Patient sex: M
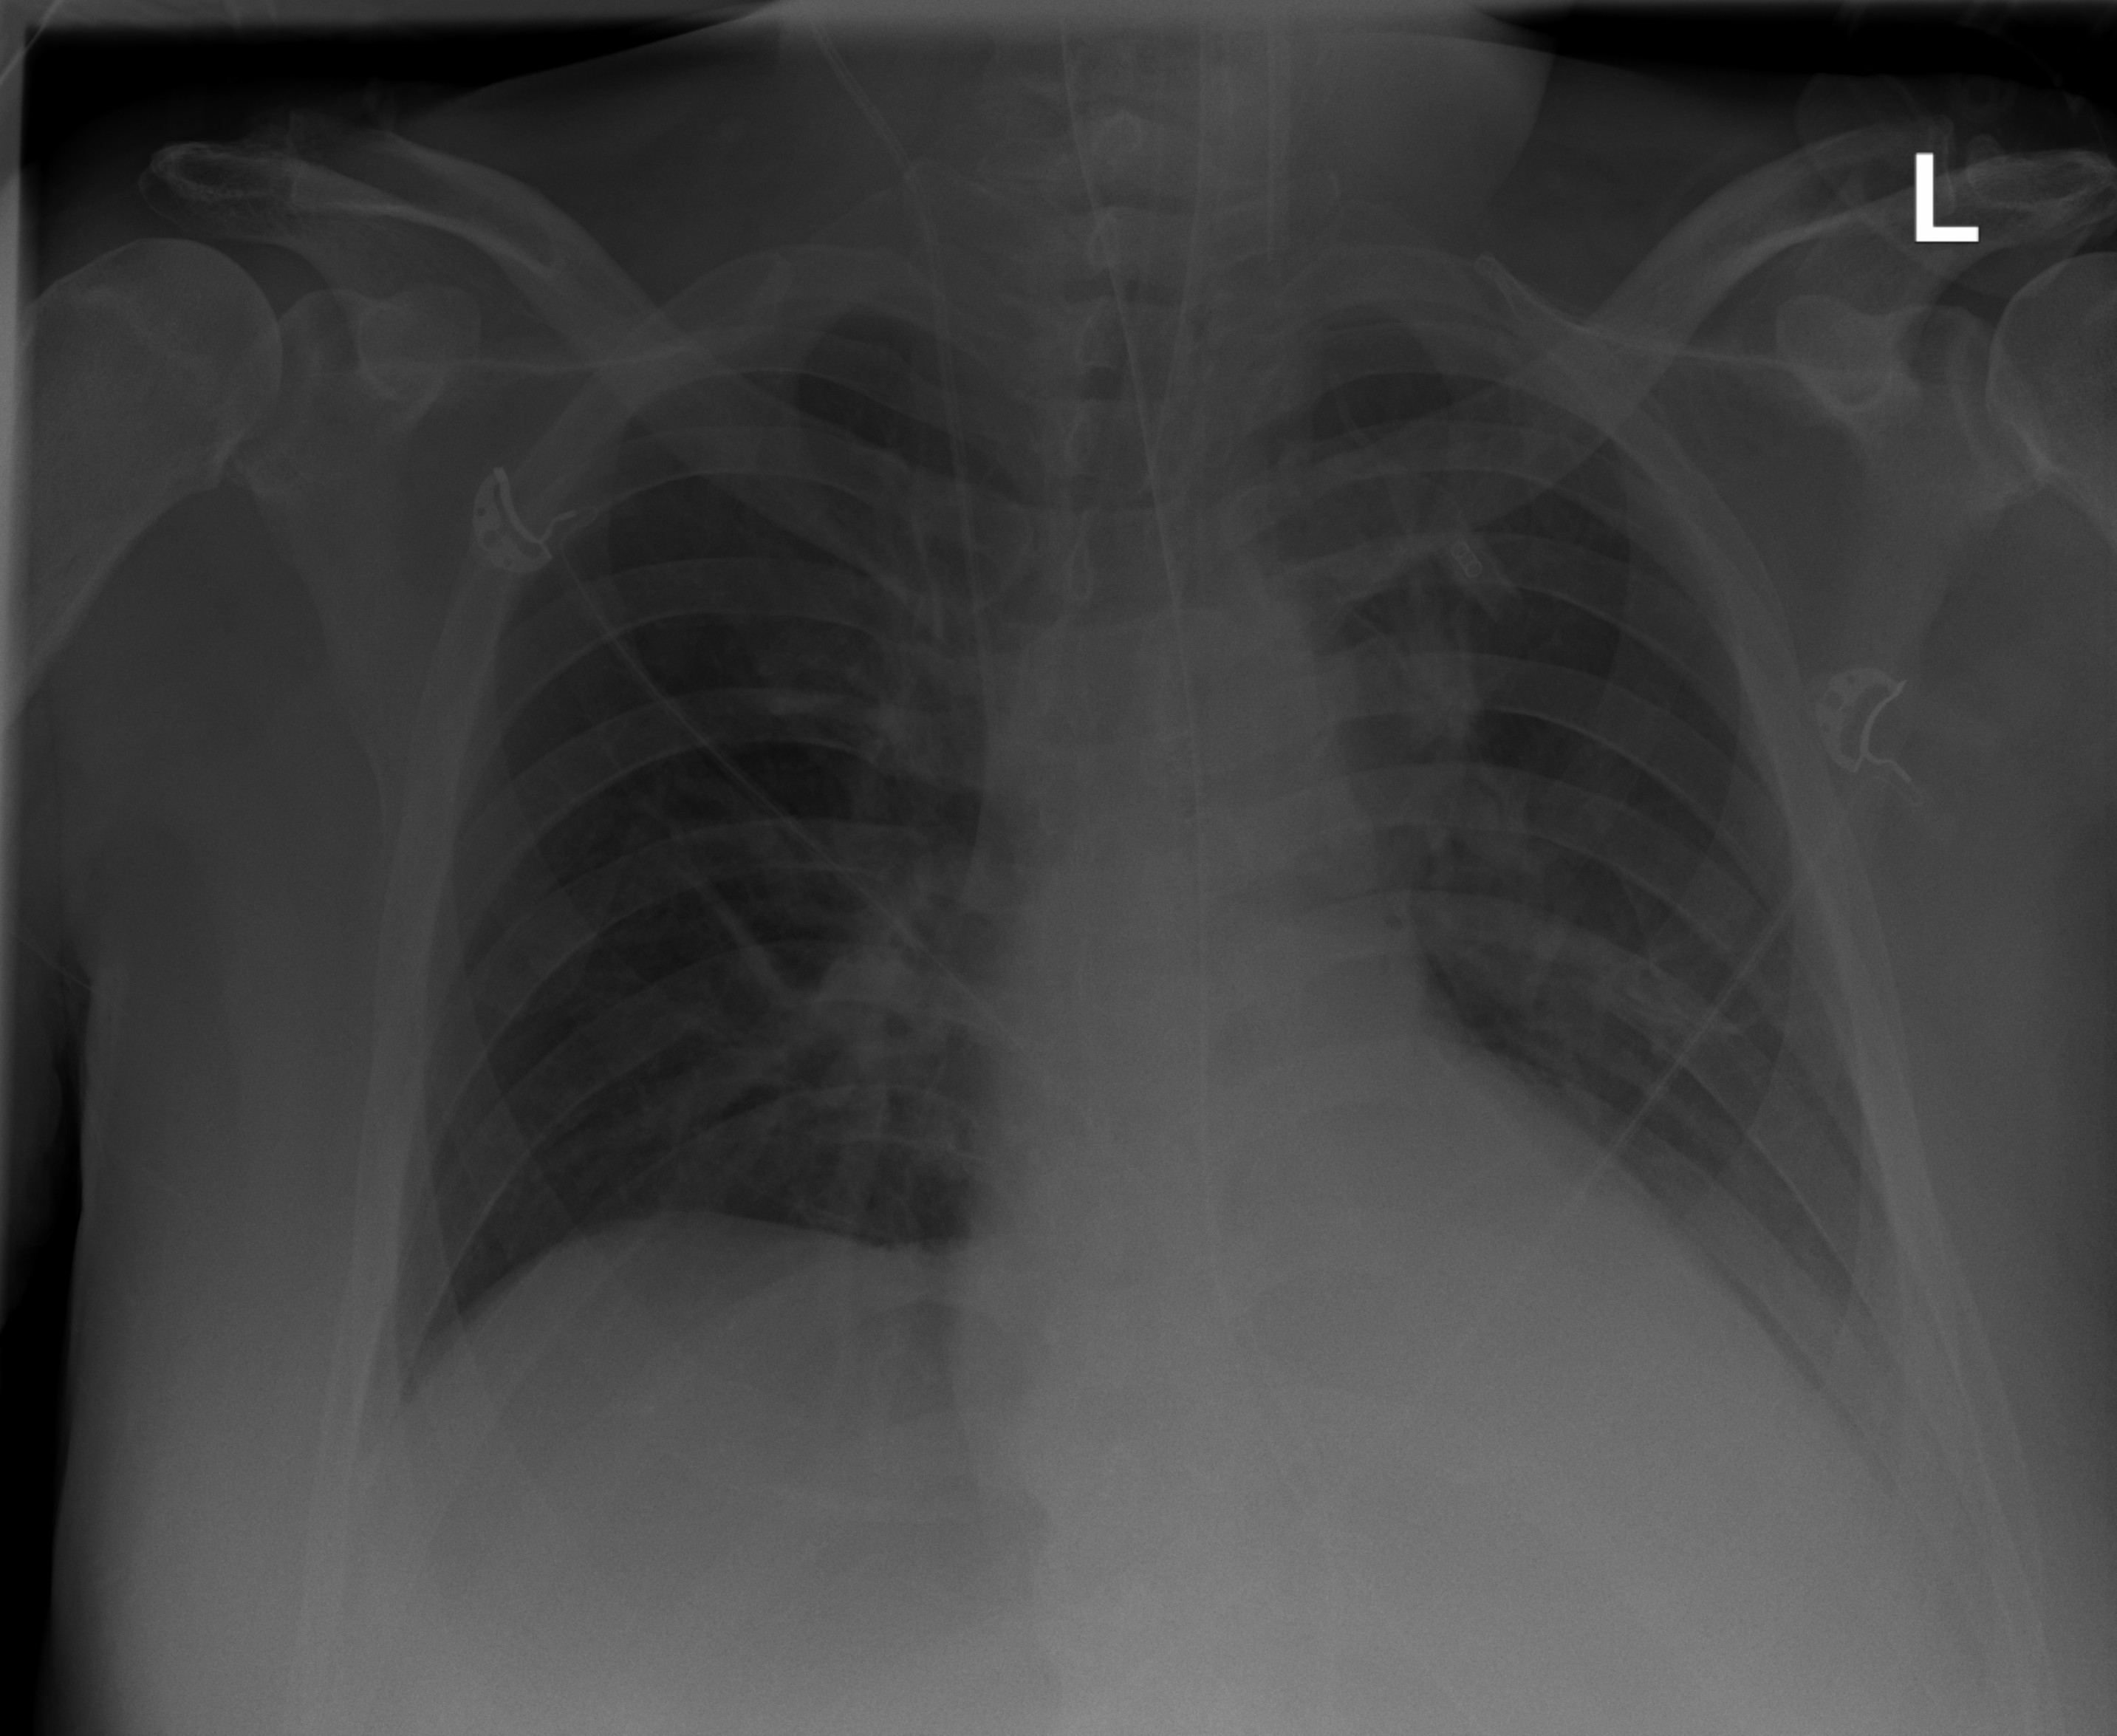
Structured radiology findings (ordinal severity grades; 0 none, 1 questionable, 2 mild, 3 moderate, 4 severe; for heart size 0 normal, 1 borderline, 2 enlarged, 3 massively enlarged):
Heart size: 0
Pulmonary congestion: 0
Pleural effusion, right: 0
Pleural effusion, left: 2
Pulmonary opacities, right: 0
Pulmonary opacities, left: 0
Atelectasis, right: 2
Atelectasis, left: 2